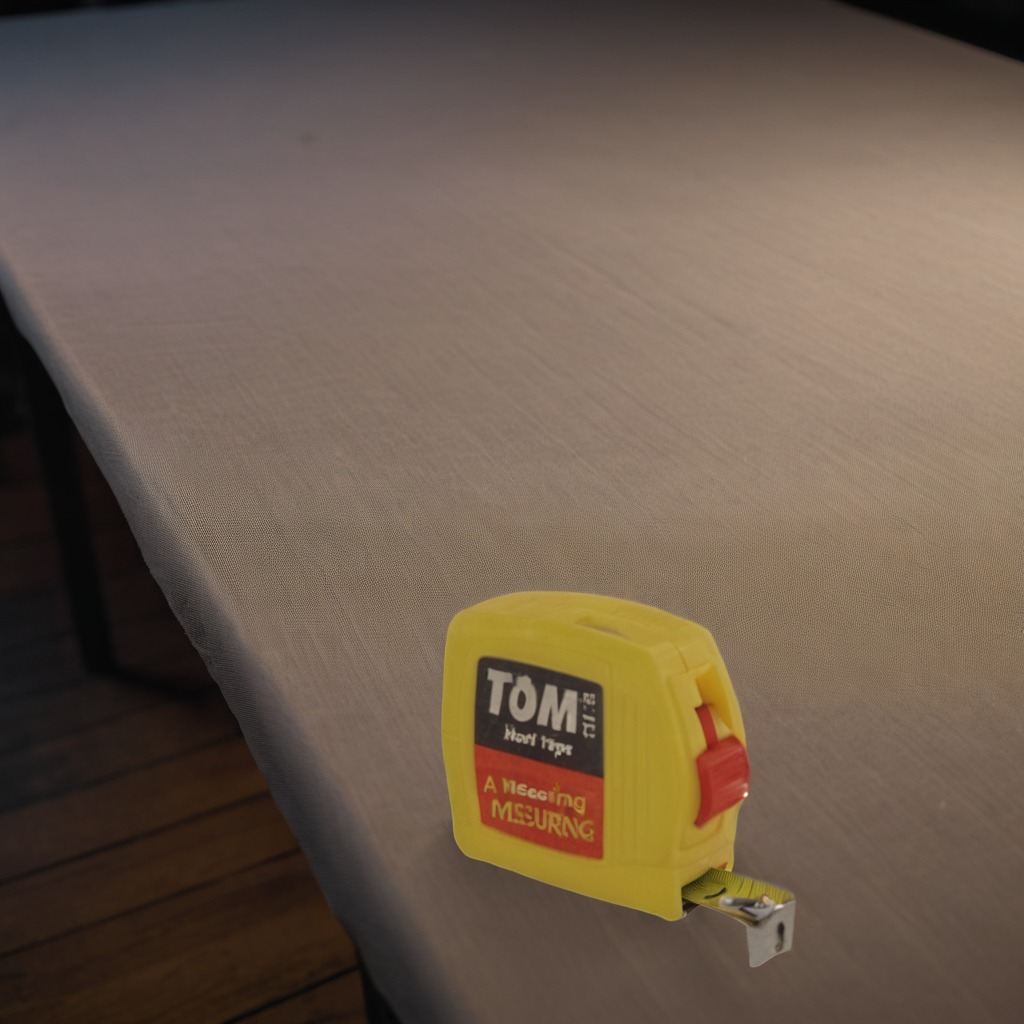
A measuring tape lying on the wooden table